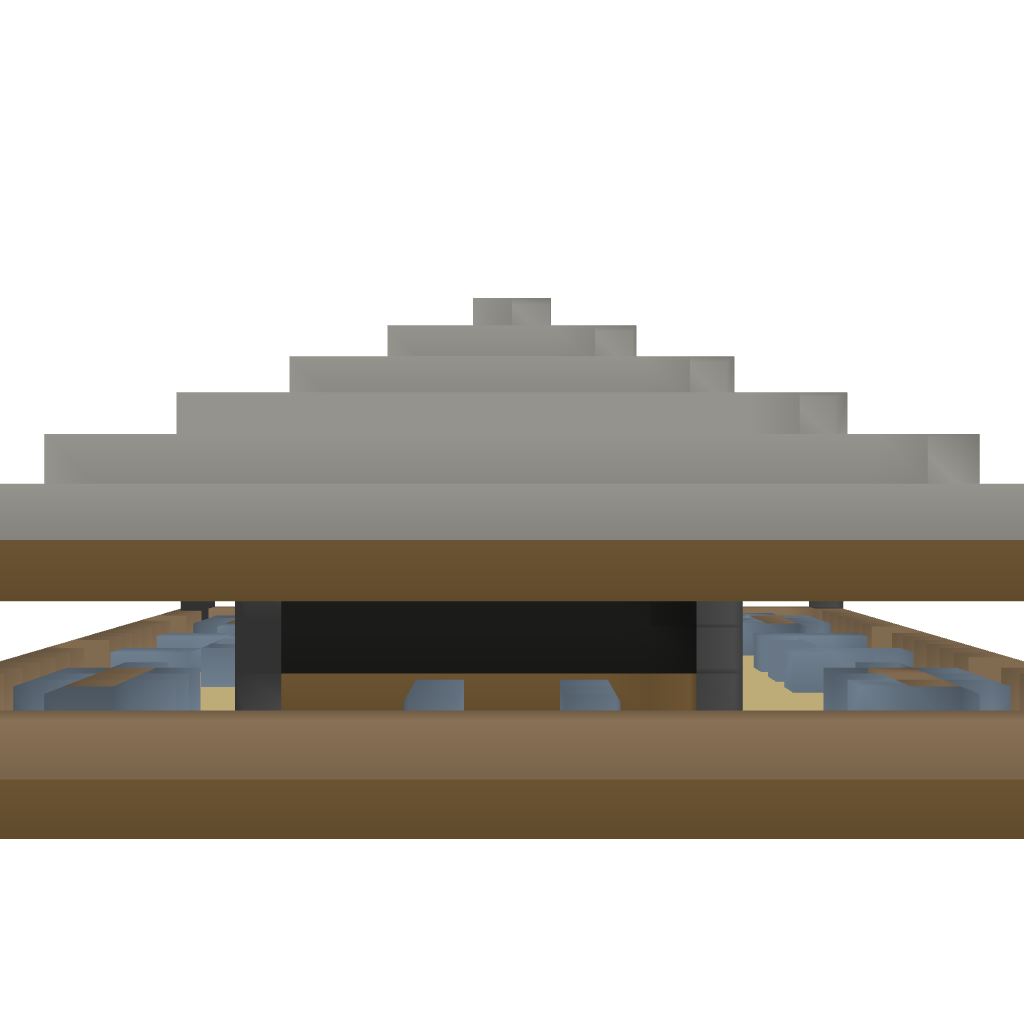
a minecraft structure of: Simple Restaurant